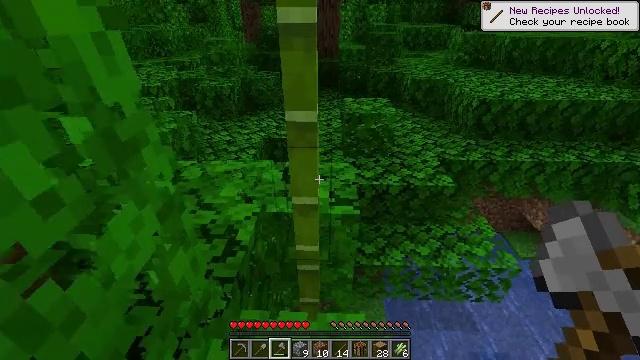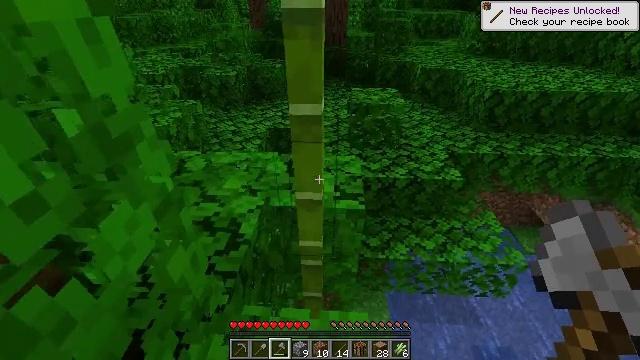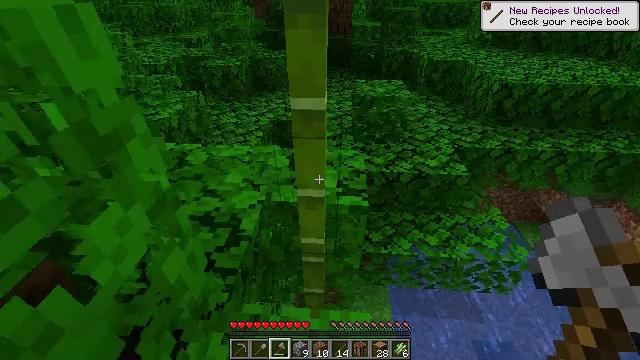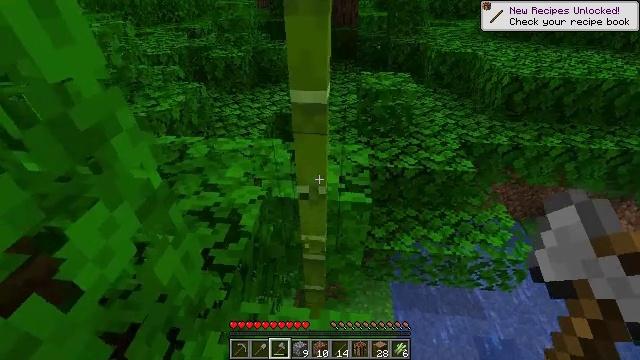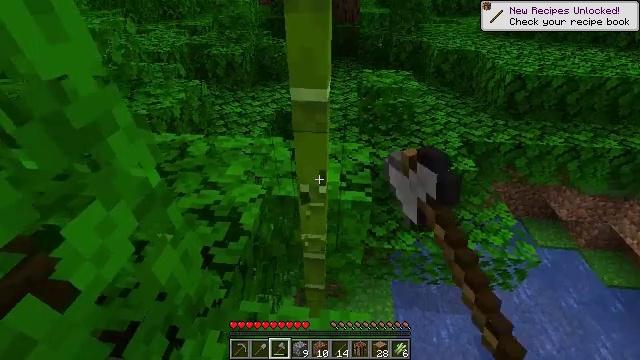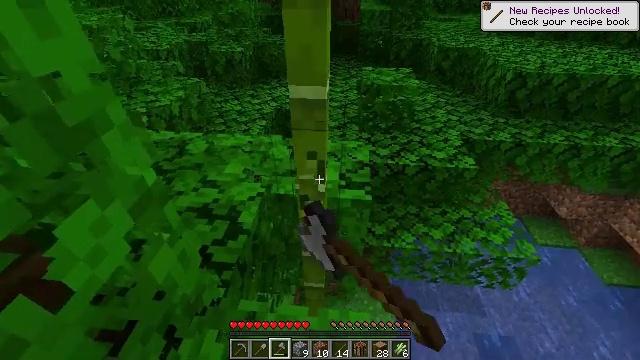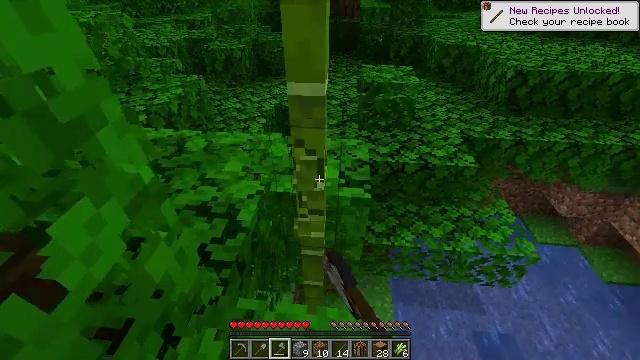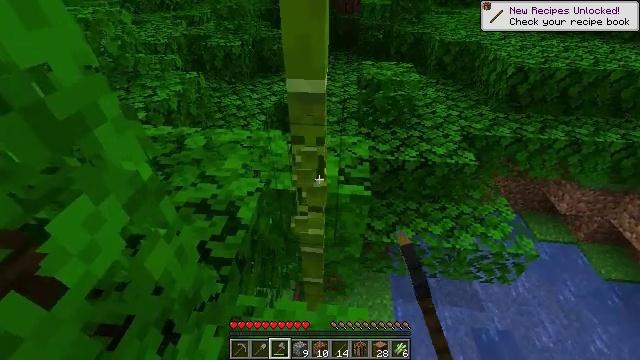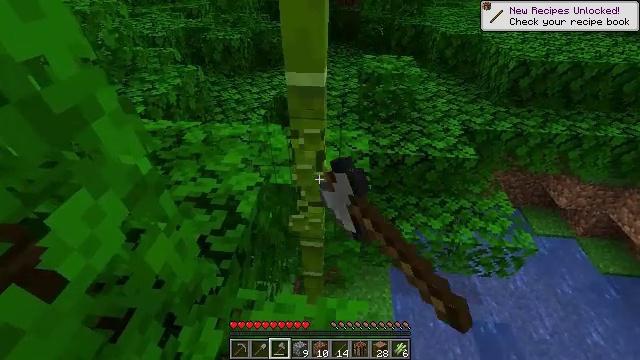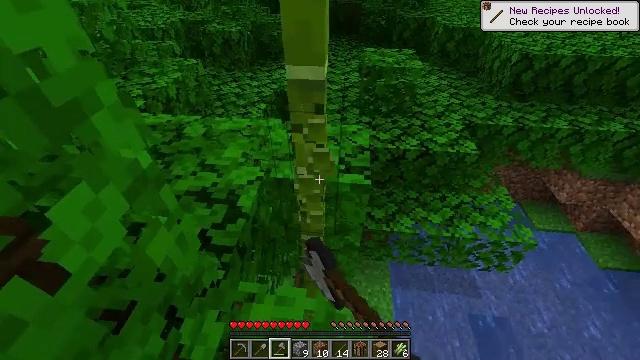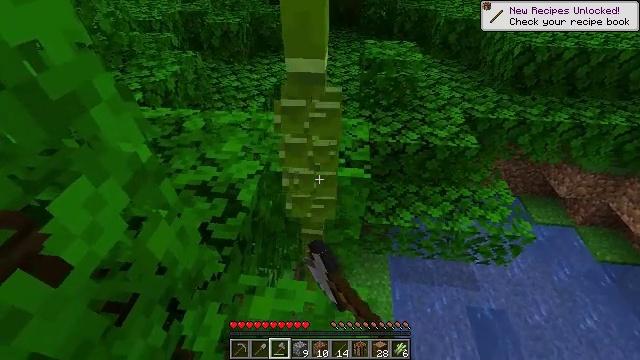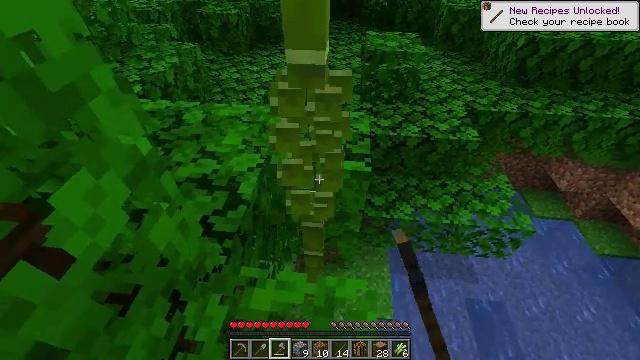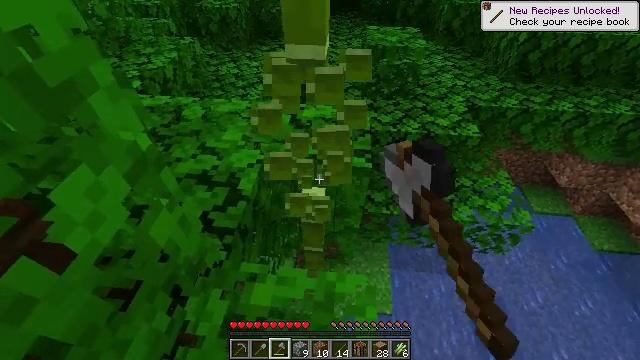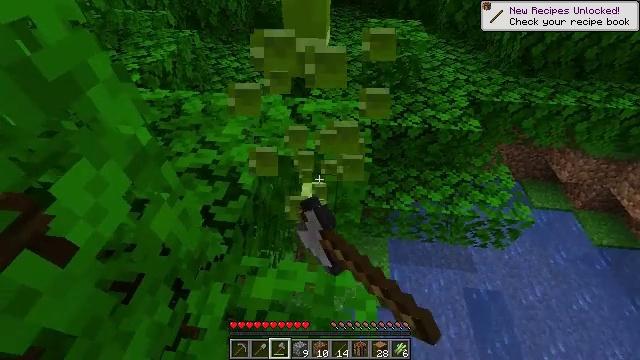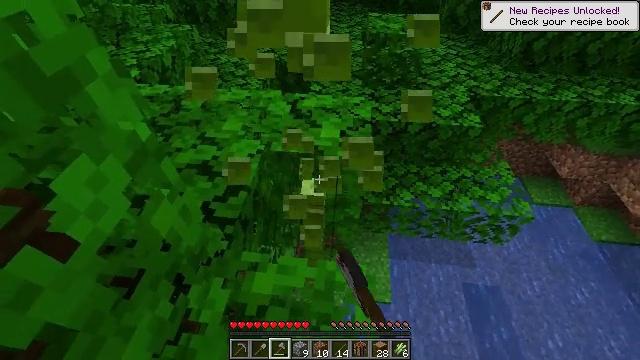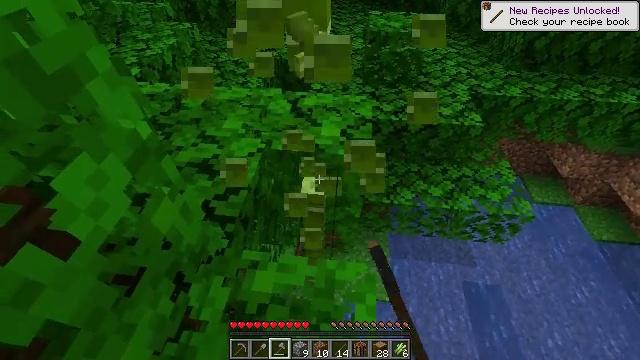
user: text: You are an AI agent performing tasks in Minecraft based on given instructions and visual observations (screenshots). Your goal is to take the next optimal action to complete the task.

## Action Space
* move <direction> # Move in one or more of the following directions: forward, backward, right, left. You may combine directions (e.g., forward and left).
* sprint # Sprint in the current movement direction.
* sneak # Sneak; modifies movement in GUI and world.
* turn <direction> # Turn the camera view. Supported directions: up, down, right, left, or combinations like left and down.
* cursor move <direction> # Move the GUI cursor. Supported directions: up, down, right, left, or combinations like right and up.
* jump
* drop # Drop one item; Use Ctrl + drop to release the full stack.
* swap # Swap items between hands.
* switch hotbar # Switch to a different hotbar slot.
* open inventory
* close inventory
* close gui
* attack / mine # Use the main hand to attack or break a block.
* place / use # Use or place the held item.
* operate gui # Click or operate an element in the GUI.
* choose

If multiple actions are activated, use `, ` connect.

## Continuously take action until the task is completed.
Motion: motion action
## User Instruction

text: Break the bamboo stalk.
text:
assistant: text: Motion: turn left and down
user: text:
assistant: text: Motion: turn down
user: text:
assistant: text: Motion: turn left and down, attack / mine
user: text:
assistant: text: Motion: attack / mine
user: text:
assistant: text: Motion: attack / mine
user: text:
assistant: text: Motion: attack / mine
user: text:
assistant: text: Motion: attack / mine
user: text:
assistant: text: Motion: turn down, attack / mine
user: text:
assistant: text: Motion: turn down, attack / mine
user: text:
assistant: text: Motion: turn down, attack / mine
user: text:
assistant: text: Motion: turn down, attack / mine
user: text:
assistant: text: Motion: attack / mine
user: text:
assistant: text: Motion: turn down, attack / mine
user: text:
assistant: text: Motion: attack / mine
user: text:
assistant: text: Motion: attack / mine
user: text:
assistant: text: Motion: attack / mine
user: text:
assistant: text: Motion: attack / mine
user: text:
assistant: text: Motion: attack / mine
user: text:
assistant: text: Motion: attack / mine
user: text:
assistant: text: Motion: attack / mine
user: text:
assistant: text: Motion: attack / mine
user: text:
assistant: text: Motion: move forward, turn down, attack / mine
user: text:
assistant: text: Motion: move forward, turn down, attack / mine
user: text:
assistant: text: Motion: move forward, turn down, attack / mine
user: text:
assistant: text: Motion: move forward, turn down, attack / mine
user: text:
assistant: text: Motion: turn down, attack / mine
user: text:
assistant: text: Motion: turn down, attack / mine
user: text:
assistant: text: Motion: turn down, attack / mine
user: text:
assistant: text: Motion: attack / mine